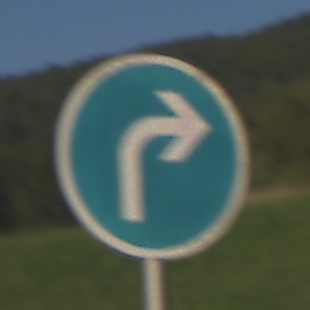
Verkehrszeichen: VorgeschriebeneFahrtrichtungRechts
Umgebung: Outdoor, Nature
Tageszeit: MorningAfternoon
Wetter: PartlyCloudy
Licht: Natural
Jahreszeit: NotSpecified
Kontrast: HighContrast